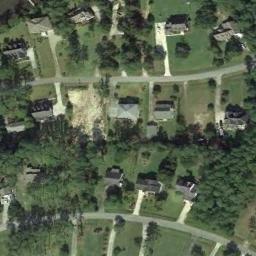
Label: residential